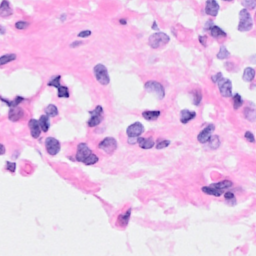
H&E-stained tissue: Breast